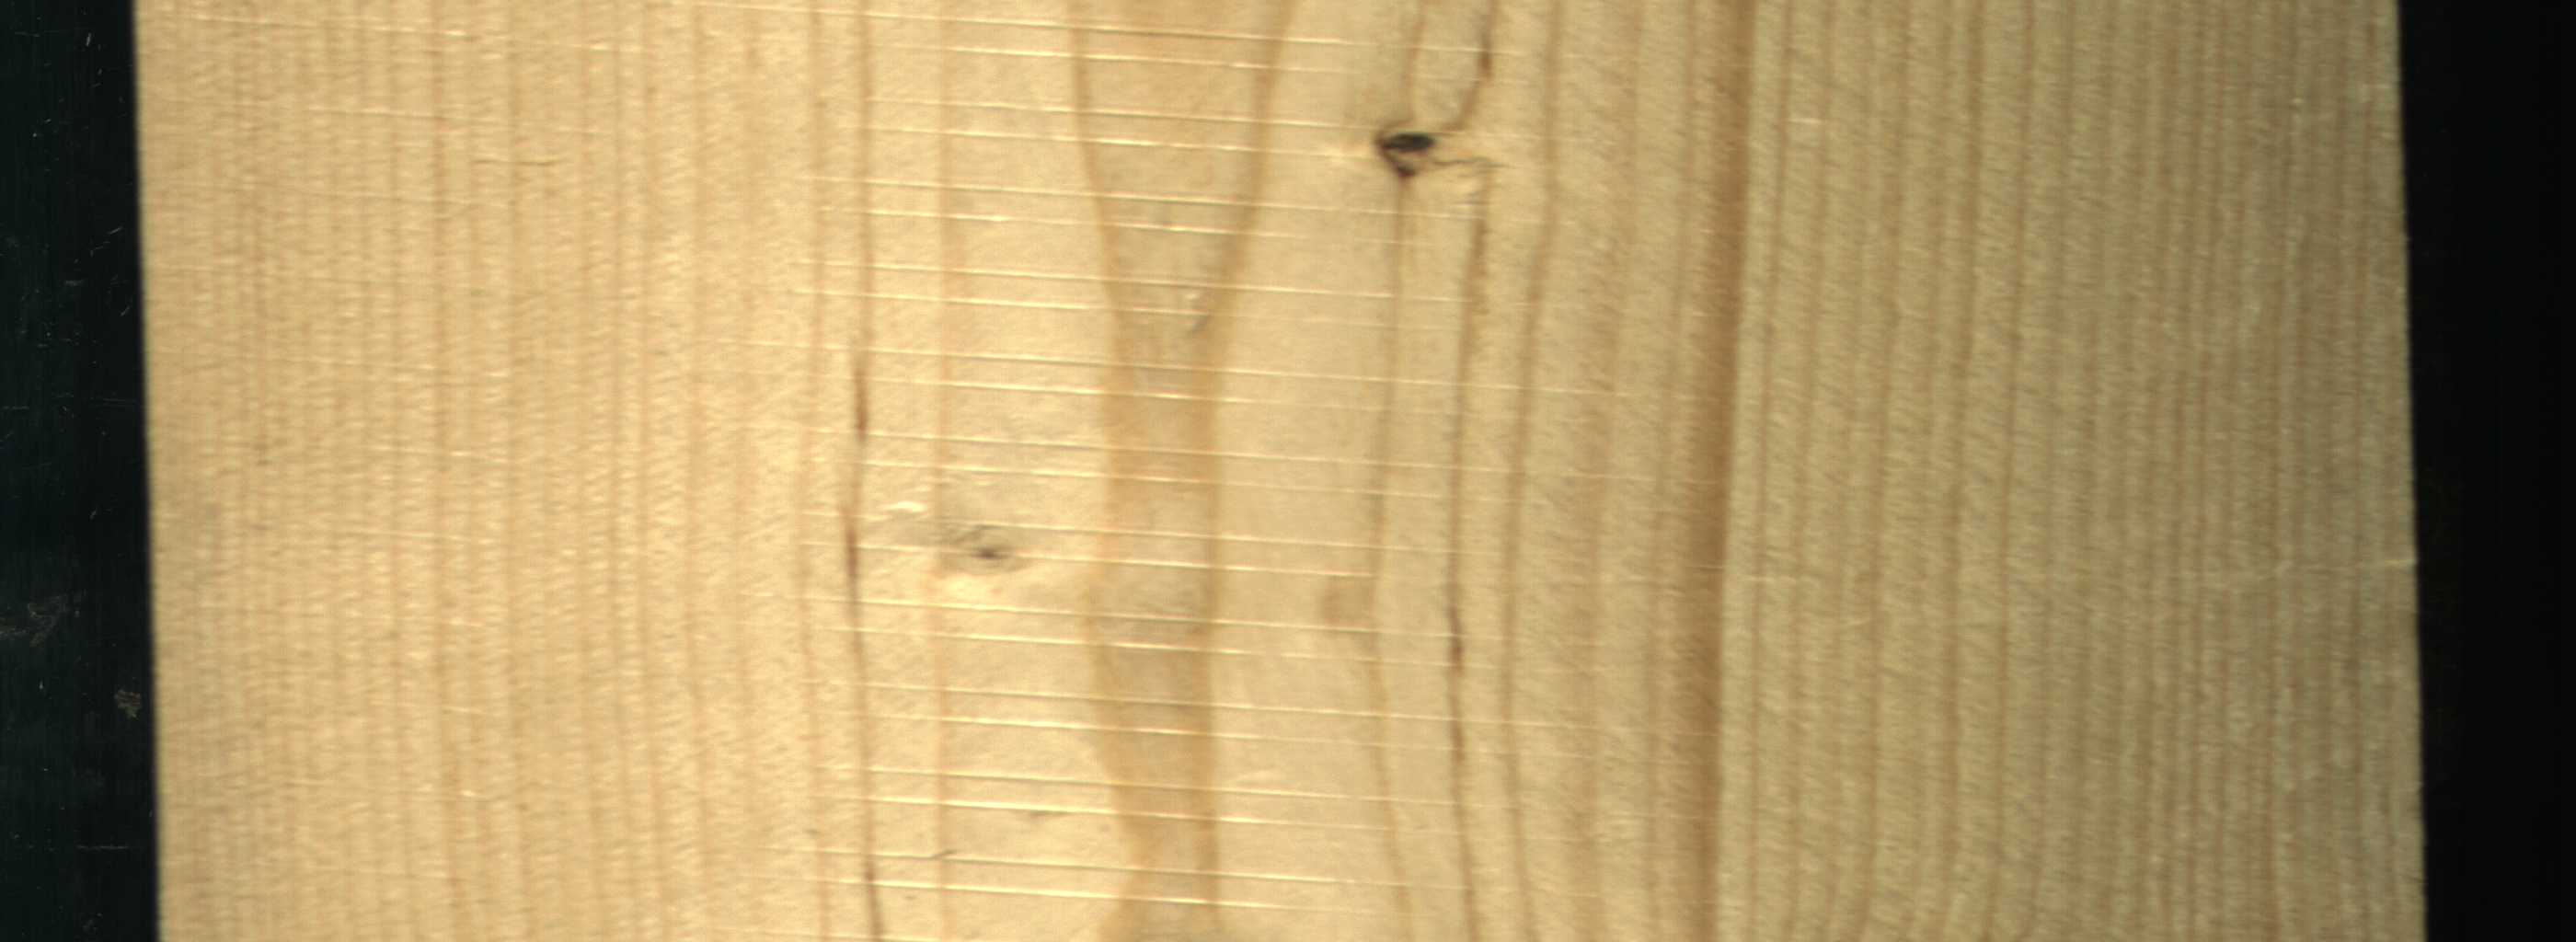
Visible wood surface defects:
Dead_Knot
Live_Knot